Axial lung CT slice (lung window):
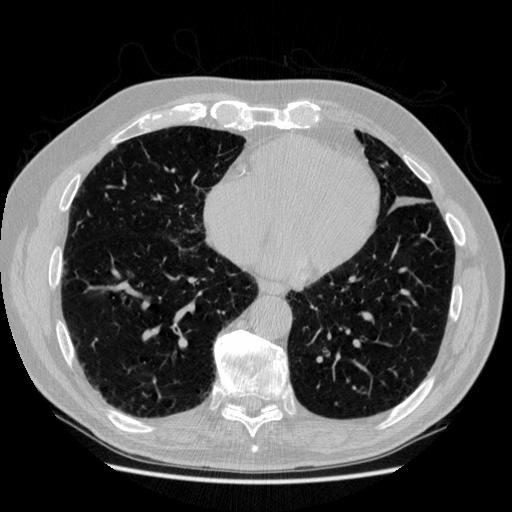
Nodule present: no